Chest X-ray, PA view. Patient: 46 years old, sex M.
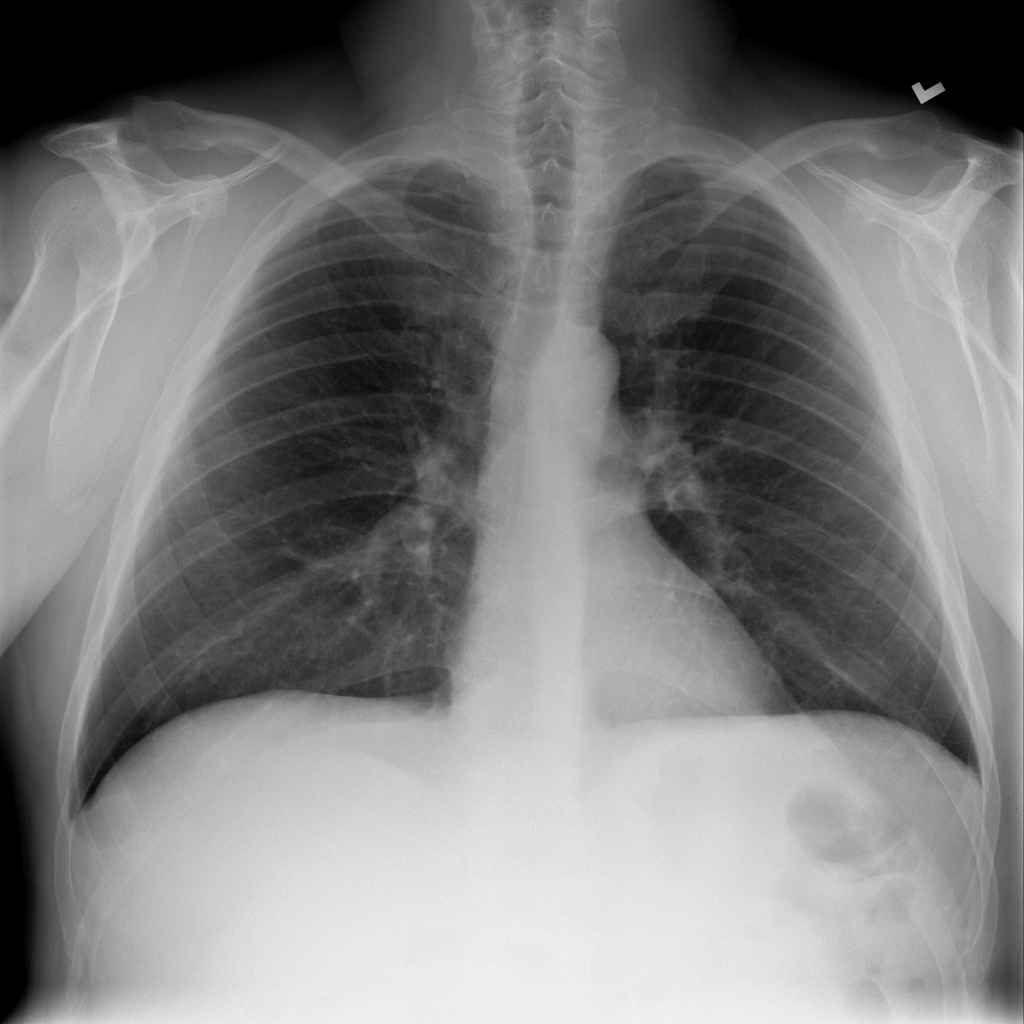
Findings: No Finding